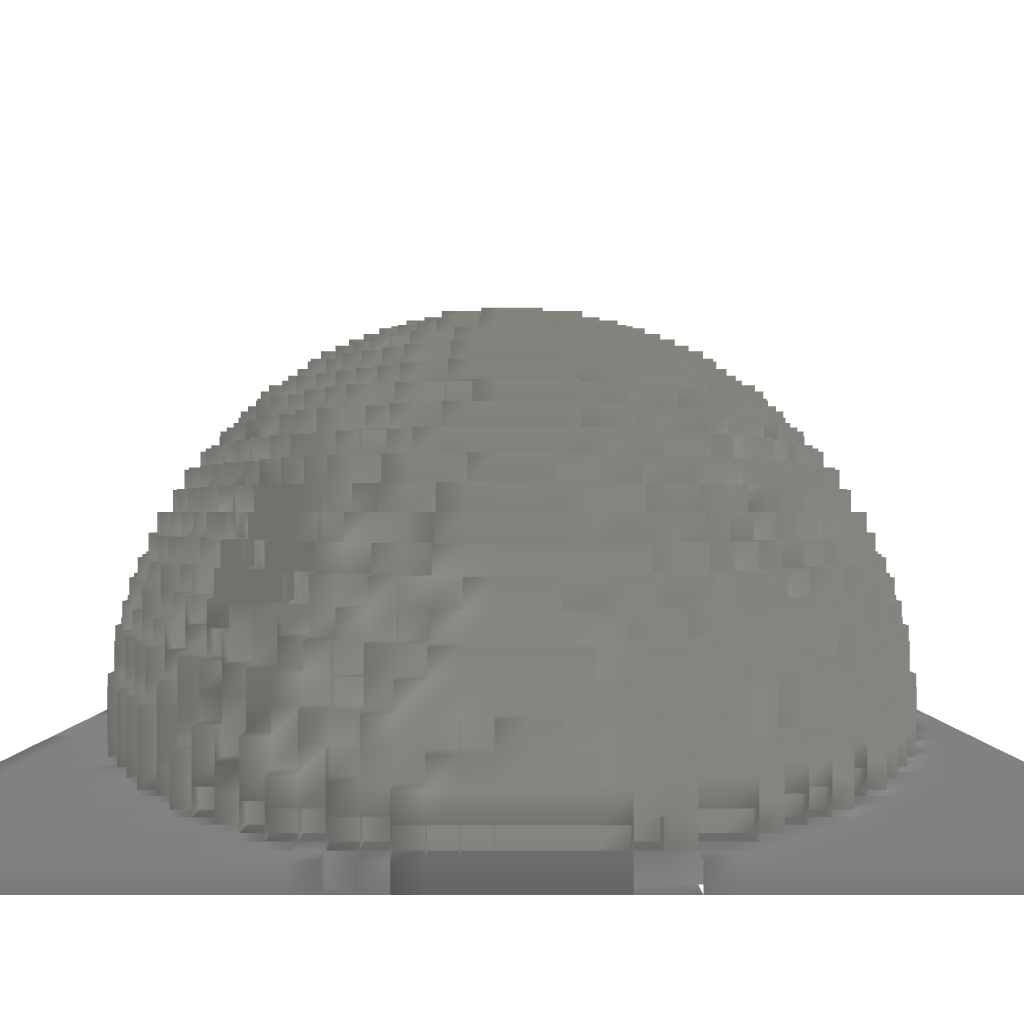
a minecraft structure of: Elliptical BioSphere